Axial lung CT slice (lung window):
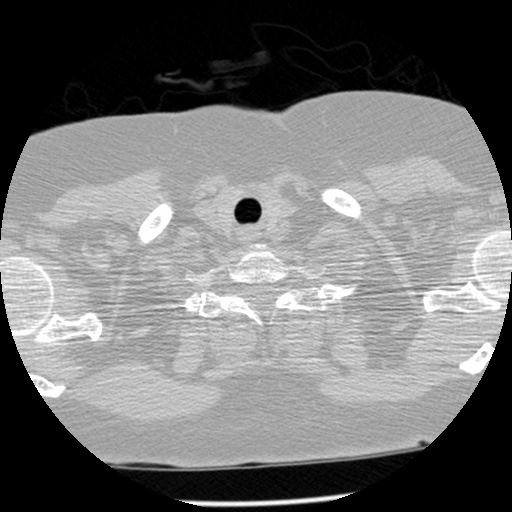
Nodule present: no